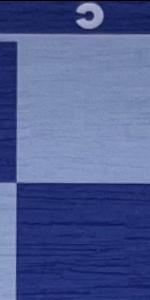
Label: Empty